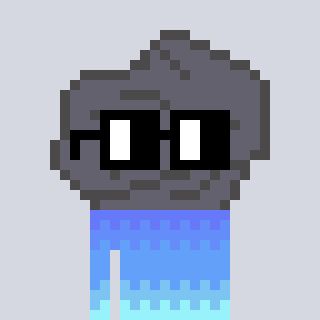
a pixel art character with square black glasses, a rock-shaped head and a orange-colored body on a cool background